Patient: sex F, age 41
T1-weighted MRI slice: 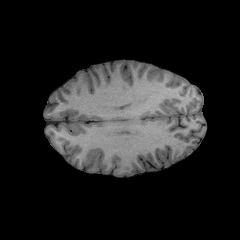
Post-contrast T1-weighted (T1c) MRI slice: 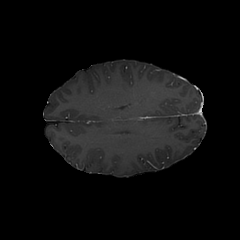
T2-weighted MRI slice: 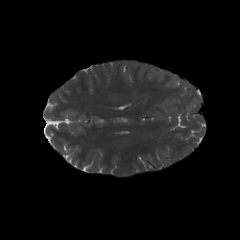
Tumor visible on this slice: no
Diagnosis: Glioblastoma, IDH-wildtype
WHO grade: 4